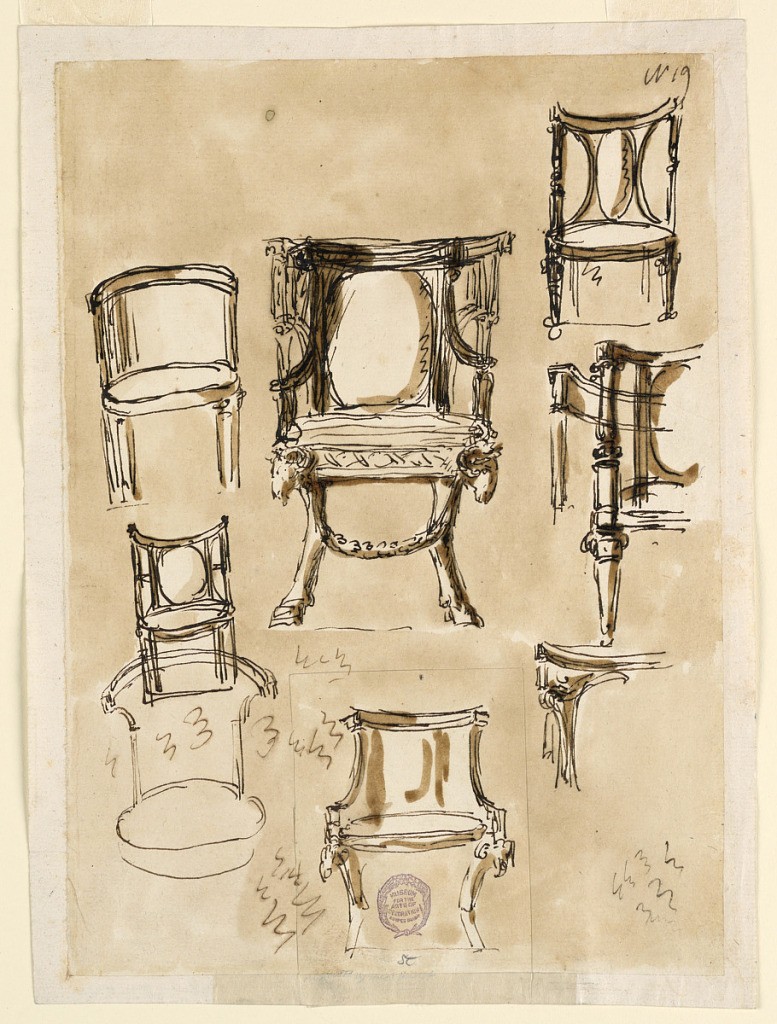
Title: Chairs
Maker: Giuseppe Barberi, Italian, 1746–1809
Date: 1780–1790
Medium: Pen and brown ink, brush and brown wash on off-white laid paper, lined
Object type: Drawing
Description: Various views of a barrel-back chair. One is decorated with ram's heads and hooved feet.